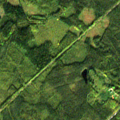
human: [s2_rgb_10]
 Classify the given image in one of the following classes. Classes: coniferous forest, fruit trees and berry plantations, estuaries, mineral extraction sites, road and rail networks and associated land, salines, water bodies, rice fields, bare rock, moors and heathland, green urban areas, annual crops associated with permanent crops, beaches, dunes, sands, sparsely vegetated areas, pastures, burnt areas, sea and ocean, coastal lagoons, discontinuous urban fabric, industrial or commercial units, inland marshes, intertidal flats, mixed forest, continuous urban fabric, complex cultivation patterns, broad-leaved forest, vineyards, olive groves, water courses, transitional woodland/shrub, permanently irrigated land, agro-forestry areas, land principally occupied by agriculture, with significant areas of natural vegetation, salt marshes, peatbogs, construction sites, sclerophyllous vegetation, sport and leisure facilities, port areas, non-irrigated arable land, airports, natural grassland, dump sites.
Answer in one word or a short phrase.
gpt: broad-leaved forest, coniferous forest, mixed forest, transitional woodland/shrub